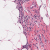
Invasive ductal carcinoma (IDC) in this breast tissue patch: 0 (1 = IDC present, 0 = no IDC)